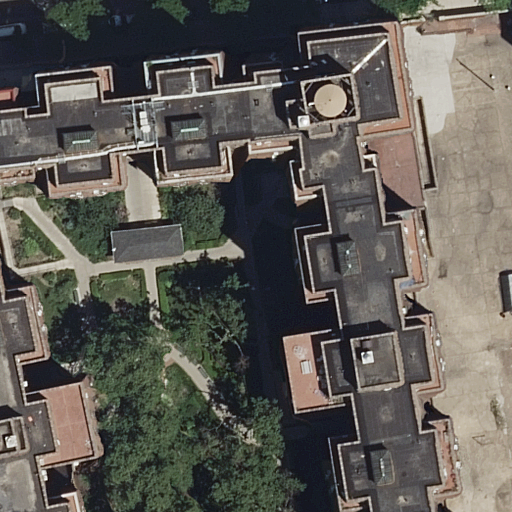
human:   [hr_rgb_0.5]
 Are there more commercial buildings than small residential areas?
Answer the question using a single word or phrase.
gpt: no

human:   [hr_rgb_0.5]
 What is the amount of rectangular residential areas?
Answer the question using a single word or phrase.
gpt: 1

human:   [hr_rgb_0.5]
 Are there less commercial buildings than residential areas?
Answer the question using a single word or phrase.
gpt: yes

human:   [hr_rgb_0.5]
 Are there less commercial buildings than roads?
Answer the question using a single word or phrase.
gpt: yes

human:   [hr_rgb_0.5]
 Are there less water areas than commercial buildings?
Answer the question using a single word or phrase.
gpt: no

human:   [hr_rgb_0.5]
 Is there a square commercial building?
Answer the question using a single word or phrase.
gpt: no

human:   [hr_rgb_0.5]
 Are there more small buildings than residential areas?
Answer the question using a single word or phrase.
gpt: no

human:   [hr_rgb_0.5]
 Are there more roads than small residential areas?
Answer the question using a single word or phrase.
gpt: yes

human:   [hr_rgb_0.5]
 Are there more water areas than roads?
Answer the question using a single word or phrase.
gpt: no

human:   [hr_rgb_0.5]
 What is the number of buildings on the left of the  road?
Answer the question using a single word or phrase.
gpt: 0

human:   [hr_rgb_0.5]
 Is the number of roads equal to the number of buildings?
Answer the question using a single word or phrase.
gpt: yes

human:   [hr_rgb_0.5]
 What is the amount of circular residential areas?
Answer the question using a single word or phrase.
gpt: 0

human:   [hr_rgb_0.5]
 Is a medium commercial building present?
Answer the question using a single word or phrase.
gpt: no

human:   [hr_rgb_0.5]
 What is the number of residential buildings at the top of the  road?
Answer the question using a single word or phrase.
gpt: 0

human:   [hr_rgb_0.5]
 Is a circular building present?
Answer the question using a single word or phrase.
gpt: no

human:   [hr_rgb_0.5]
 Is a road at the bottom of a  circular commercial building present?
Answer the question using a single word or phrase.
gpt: no

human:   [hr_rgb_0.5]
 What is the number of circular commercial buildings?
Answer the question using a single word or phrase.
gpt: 0

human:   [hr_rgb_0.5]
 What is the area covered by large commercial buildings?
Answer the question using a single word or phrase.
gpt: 0m2

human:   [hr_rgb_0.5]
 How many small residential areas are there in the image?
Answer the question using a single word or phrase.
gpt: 0

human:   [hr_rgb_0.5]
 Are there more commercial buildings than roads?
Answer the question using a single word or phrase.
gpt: no

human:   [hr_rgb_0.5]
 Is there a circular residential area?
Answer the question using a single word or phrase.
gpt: no

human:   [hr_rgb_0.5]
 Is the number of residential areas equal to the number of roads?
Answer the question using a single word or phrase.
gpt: yes

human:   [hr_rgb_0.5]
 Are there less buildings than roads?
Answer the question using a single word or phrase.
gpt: no

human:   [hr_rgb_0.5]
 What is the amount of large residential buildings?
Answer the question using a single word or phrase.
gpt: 1

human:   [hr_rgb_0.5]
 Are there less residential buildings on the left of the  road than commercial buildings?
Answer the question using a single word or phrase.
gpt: no

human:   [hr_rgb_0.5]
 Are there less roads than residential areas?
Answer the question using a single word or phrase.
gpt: no

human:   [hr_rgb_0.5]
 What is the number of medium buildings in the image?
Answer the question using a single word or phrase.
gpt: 0

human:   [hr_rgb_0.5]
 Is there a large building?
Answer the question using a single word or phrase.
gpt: yes

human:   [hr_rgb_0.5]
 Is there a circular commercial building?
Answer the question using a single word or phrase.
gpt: no

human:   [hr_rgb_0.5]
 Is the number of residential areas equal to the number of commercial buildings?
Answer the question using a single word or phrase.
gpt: no

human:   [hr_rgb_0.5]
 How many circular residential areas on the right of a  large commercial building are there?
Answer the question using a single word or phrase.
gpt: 0

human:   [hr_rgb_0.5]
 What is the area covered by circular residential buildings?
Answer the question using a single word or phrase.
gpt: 0m2

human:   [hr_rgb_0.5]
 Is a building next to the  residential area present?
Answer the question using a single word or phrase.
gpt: yes

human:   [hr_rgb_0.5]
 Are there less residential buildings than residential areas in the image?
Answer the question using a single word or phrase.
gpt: no

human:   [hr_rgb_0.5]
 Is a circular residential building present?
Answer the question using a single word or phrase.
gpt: no

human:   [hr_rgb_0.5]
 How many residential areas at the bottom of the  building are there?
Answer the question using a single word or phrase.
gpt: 1